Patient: sex F, age 35
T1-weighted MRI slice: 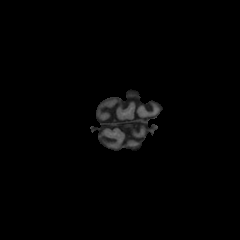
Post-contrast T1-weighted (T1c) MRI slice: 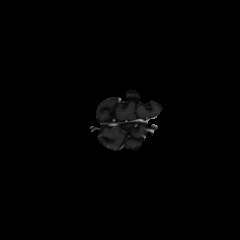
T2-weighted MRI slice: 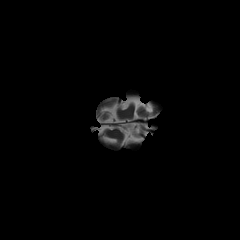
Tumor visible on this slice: no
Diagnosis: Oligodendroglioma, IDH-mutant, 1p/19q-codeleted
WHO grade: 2